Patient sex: M
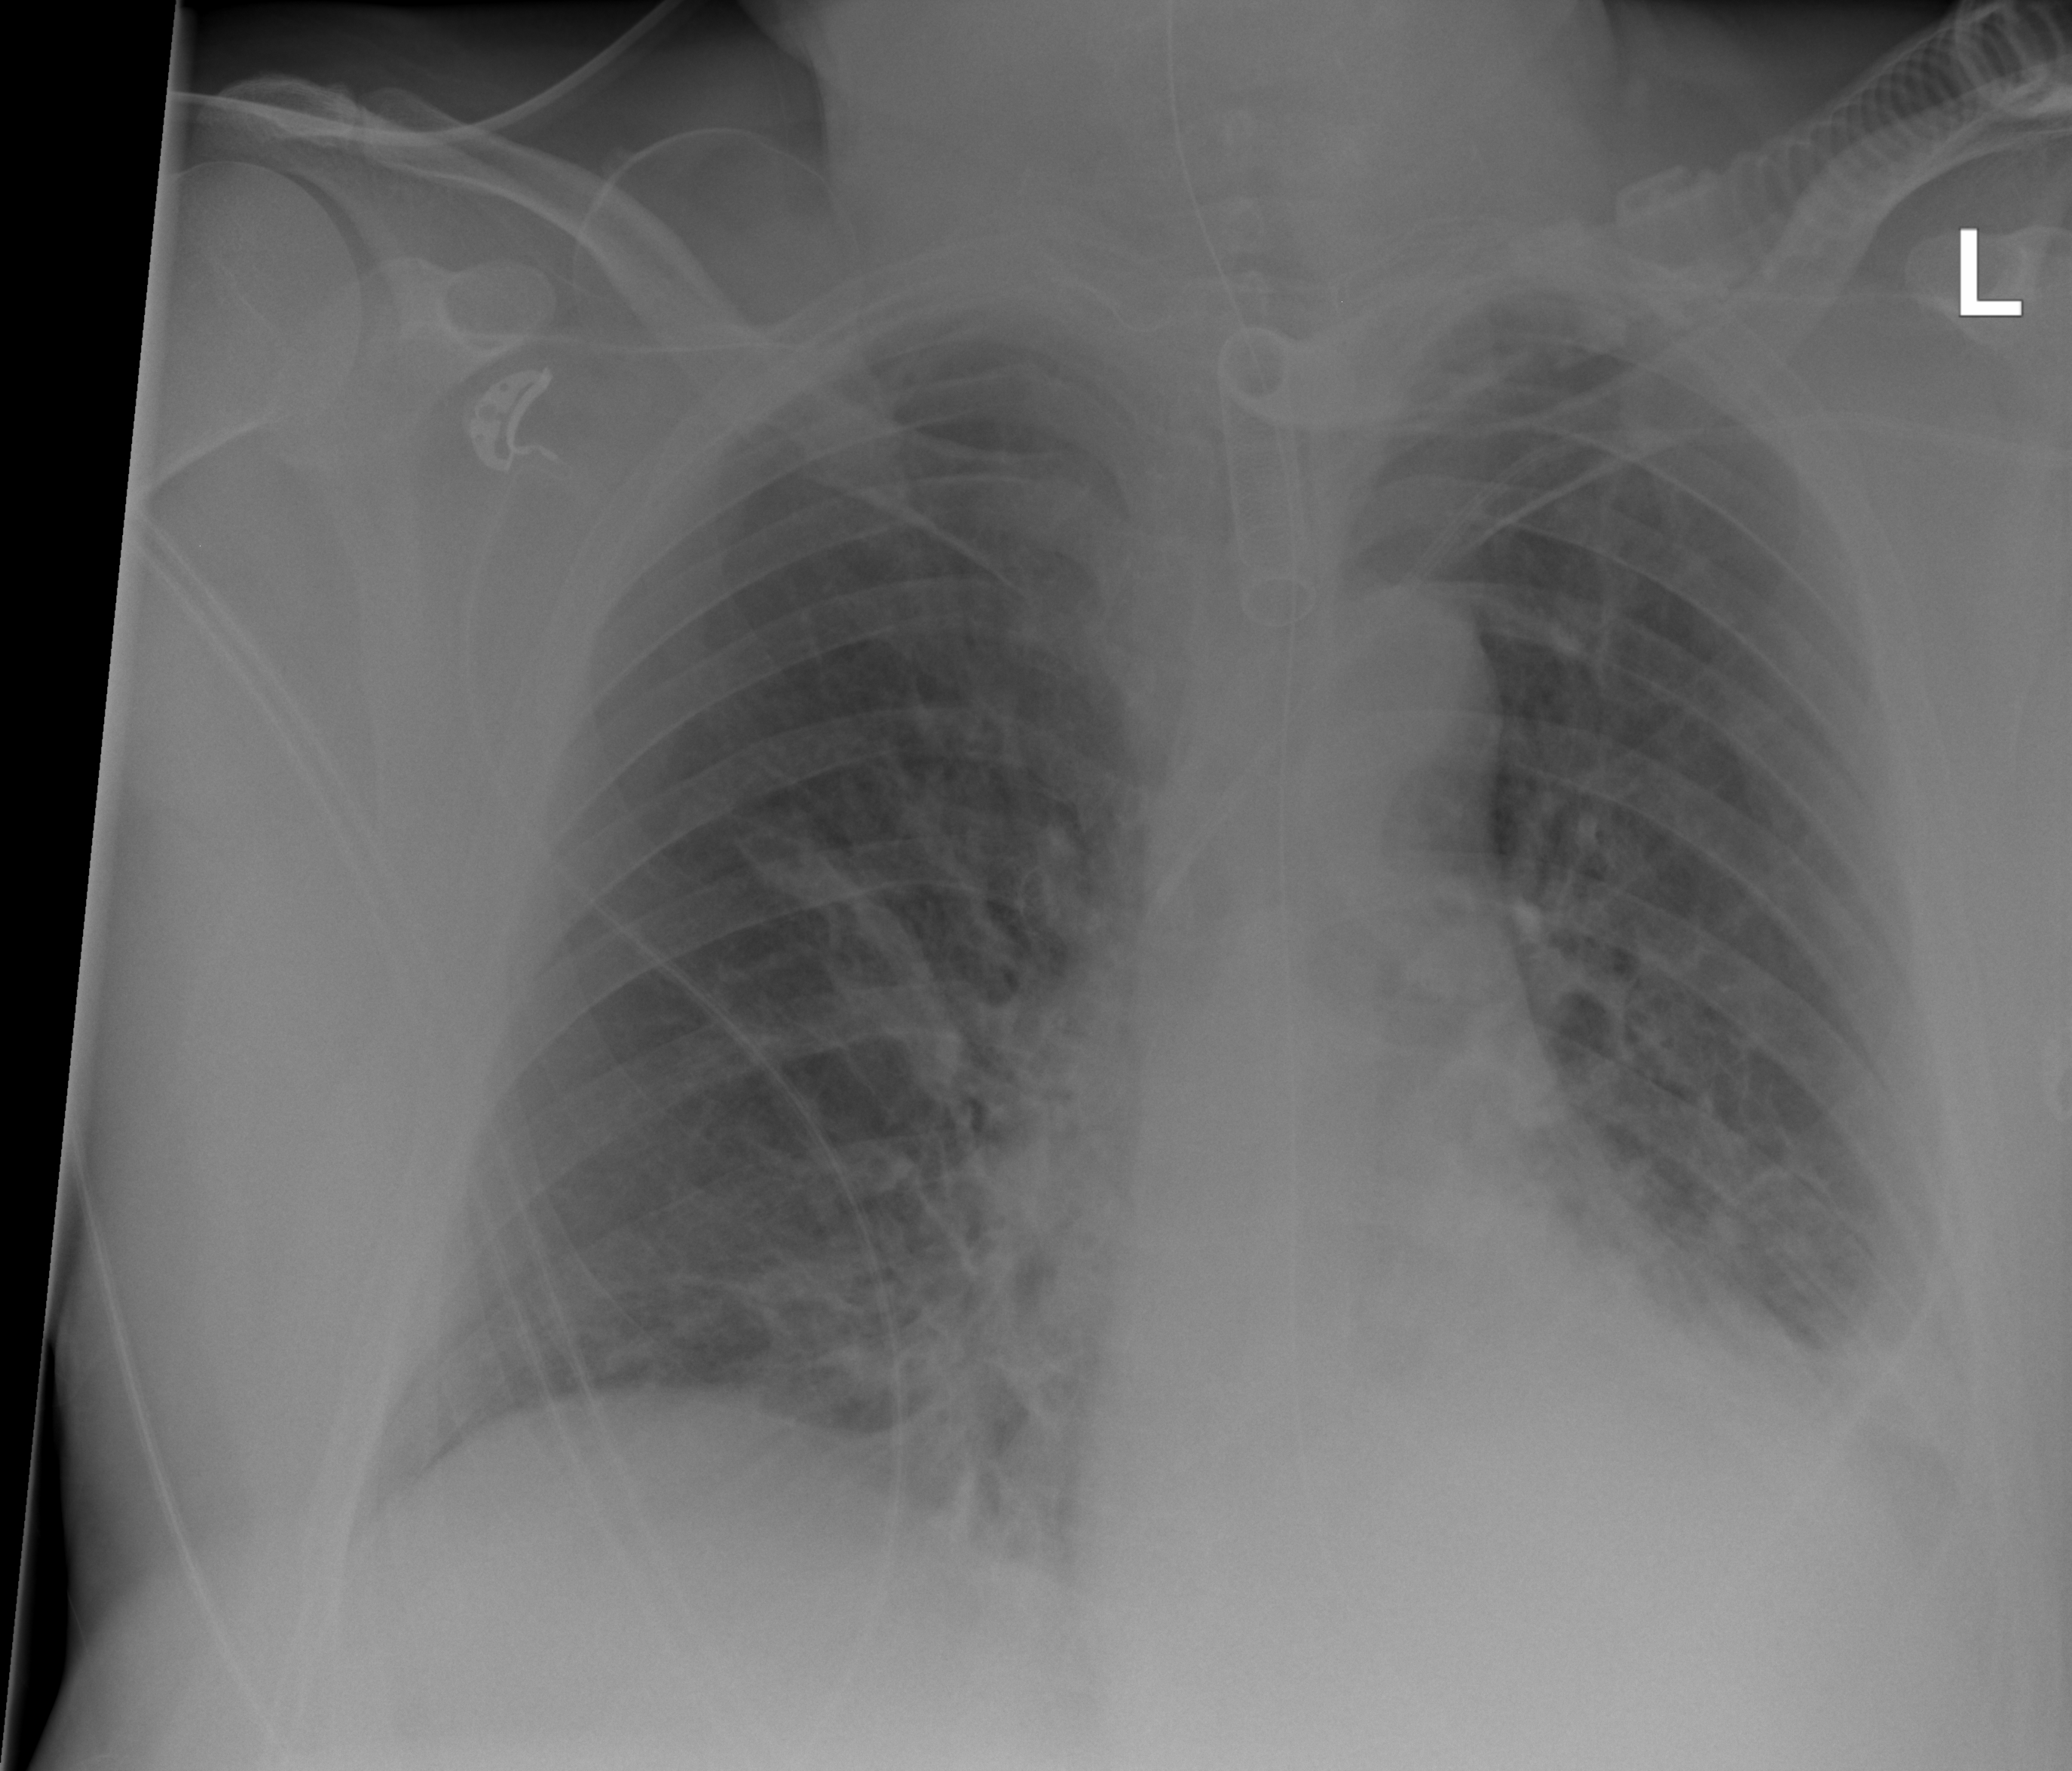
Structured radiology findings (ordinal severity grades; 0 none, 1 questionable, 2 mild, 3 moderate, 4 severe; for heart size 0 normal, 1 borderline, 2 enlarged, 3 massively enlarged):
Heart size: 2
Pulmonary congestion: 2
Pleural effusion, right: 0
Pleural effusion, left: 2
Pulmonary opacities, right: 2
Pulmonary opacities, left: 0
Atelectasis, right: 2
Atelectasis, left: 2